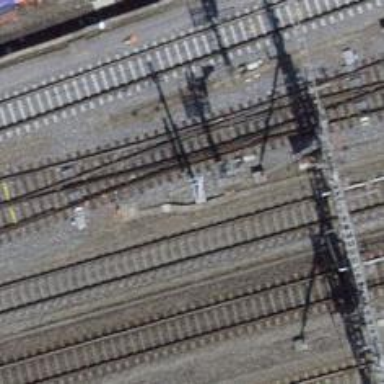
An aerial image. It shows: Single-track railway siding with electrified contact lines.